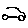
Label: car